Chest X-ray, PA view. Patient: 59 years old, sex M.
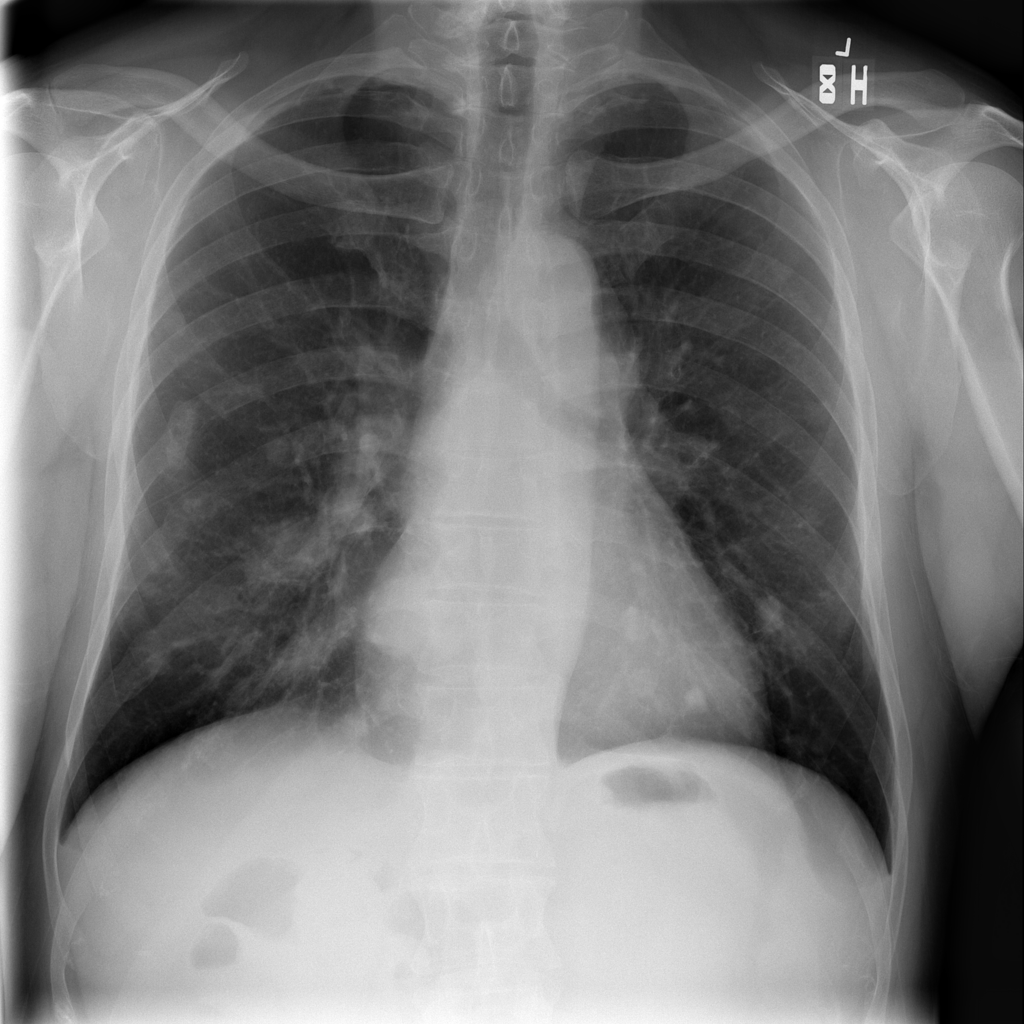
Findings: No Finding